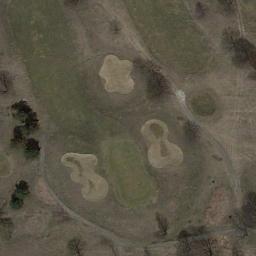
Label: golf_course